Field crop: tomato
Growth stage: 1
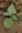
Species: solanum